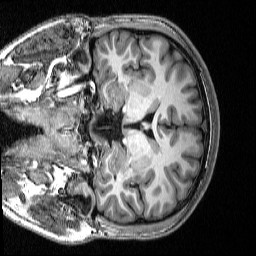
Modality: T1w
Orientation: coronal
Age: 21
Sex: male
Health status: healthy
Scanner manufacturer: siemens
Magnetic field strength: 3 T
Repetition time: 2.53 s
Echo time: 0.00339 s